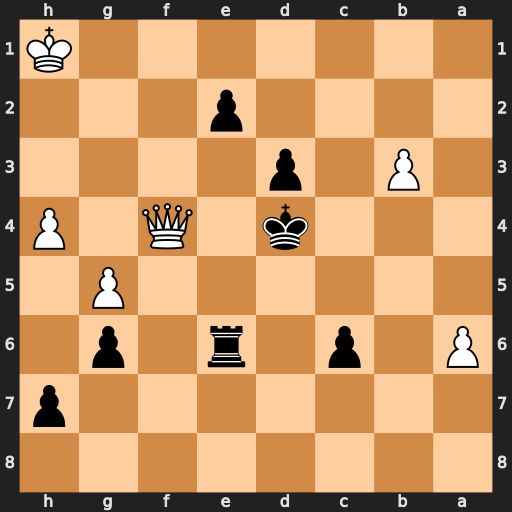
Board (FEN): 8/7p/P1p1r1p1/6P1/3k1Q1P/1P1p4/4p3/7K
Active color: b
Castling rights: -
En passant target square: -
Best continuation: Re4 Qd6+ Ke3